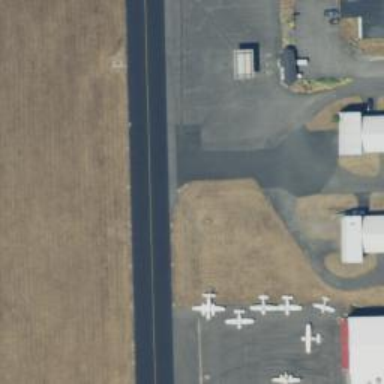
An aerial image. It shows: Image of taxiway at airport.